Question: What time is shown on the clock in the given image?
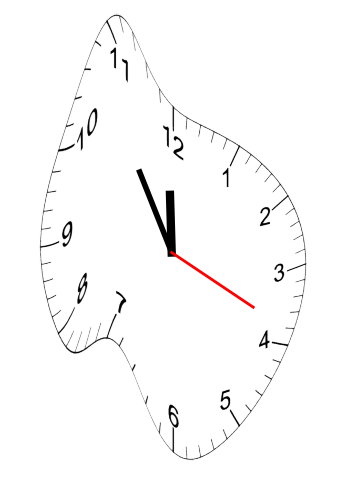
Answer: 11:54:19